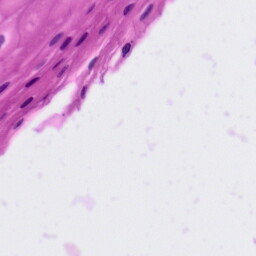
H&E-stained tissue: Tonsil